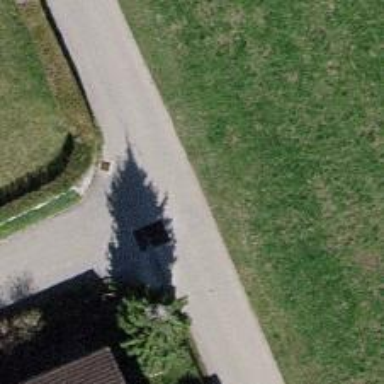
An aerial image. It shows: Residential road.